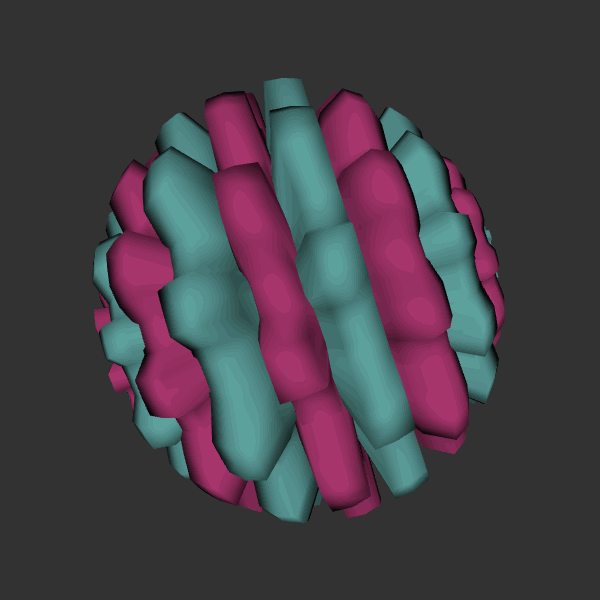
Background: dark